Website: macys
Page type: customer-info-address
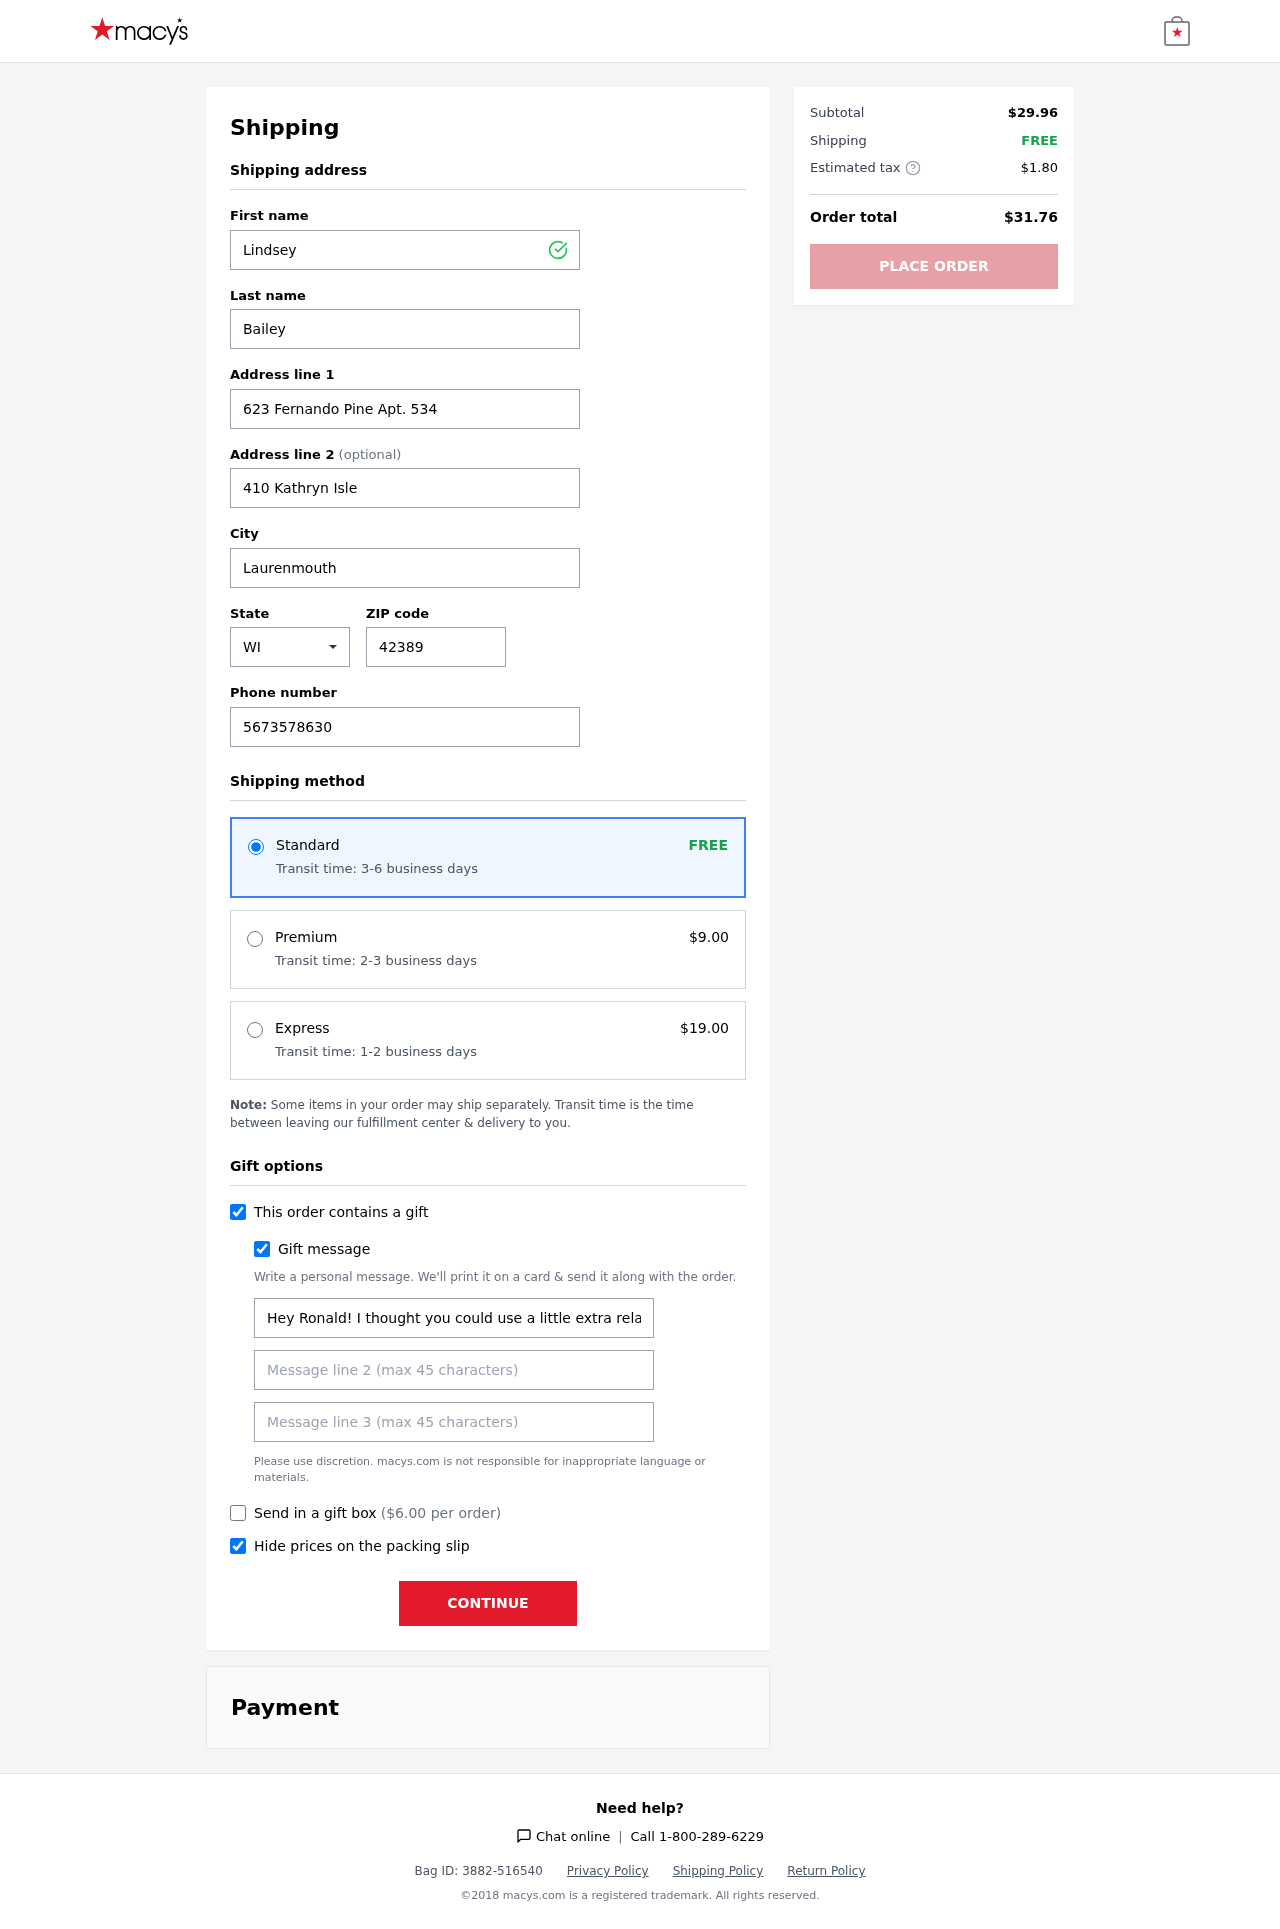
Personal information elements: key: PII_CITY
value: Laurenmouth
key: PII_FIRSTNAME
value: Lindsey
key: PII_GIFT_MESSAGE
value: Hey Ronald! I thought you could use a little extra relaxation this season, so I picked up something special to help you unwind. Can't wait to hear how you enjoy it! Lindsey
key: PII_LASTNAME
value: Bailey
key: PII_PHONE
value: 5673578630
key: PII_POSTCODE
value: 42389
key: PII_STATE_ABBR
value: WI
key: PII_STREET
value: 623 Fernando Pine Apt. 534
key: PII_STREET2
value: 410 Kathryn Isle
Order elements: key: ORDER_SHIPPING_STANDARD
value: FREE
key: ORDER_SHIPPING_STANDARD_TIME
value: Transit time: 3-6 business days
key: ORDER_SHIPPING_PREMIUM
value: $9.00
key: ORDER_SHIPPING_PREMIUM_TIME
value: Transit time: 2-3 business days
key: ORDER_SHIPPING_EXPRESS
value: $19.00
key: ORDER_SHIPPING_EXPRESS_TIME
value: Transit time: 1-2 business days
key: ORDER_GIFT_BOX_FEE
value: $6.00
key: ORDER_SUBTOTAL
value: $29.96
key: ORDER_SHIPPING_COST
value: FREE
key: ORDER_TAX
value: $1.80
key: ORDER_TOTAL
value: $31.76